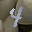
Label: 4